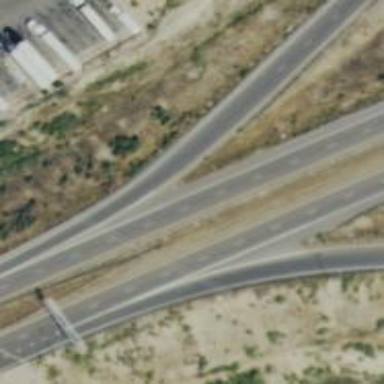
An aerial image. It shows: Motorway link at Diverging Diamond Interchange (DDI) junction.